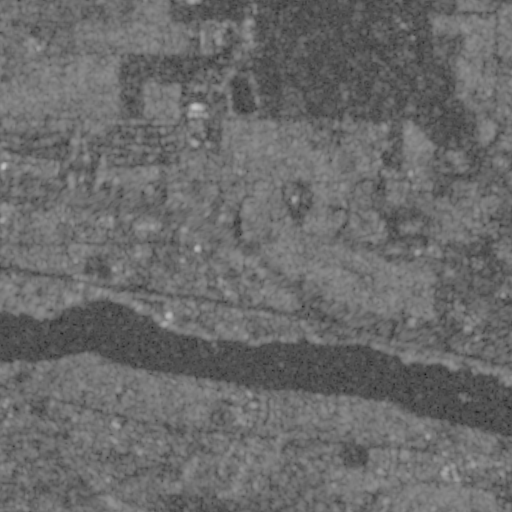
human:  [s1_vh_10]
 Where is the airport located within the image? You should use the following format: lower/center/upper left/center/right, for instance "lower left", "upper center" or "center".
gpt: The airport is located in the upper of the image.
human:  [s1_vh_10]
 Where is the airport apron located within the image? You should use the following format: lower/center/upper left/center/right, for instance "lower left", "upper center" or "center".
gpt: The airport apron is located in the upper right of the image.
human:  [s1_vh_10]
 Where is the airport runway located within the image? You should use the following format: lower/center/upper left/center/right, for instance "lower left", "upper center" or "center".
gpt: The airport runway is located in the upper right of the image.
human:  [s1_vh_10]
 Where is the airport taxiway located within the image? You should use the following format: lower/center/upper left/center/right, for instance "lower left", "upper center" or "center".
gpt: The airport taxiway is located in the upper right of the image.
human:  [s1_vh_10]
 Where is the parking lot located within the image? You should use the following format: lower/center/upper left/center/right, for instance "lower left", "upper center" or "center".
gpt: The parking lot is located in the upper left of the image.
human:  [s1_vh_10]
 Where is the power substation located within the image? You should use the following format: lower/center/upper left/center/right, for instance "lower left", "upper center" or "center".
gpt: The power substation is located in the lower right of the image.
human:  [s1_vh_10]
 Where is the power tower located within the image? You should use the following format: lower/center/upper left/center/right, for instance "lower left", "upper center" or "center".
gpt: The power tower is located in the lower of the image.
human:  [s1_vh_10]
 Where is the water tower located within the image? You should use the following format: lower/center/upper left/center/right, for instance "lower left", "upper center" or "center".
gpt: The water tower is located in the upper right of the image.
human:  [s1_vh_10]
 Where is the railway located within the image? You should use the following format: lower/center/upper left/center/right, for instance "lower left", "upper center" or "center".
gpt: The railway is located in the lower of the image.
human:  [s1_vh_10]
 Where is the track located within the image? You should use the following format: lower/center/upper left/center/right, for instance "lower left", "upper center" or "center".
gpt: There is no track in the image.

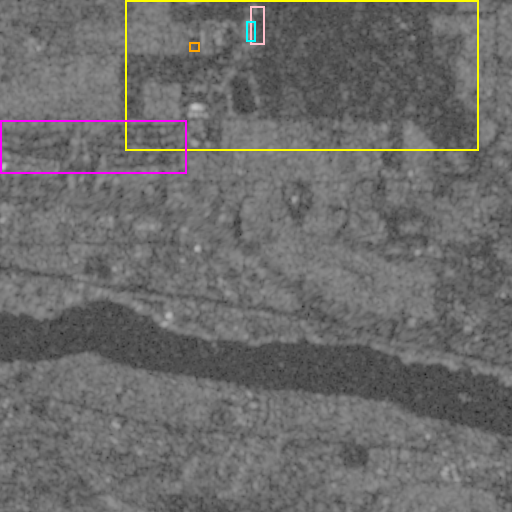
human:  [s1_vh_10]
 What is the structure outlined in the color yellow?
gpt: The structure outlined in yellow is an airport.
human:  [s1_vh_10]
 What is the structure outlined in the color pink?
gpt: The structure outlined in pink is an airport apron.
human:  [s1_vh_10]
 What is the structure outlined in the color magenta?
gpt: The structure outlined in magenta is a park.
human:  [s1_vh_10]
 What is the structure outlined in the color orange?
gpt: The structure outlined in orange is a parking lot.
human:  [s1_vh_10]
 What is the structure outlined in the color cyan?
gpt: The structure outlined in cyan is a building.
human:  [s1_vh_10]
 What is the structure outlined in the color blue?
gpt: There is no blue outline.